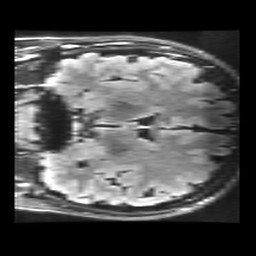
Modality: FLAIR
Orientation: coronal
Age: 22
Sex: female
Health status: healthy
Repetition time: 12 s
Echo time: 0.09782 s